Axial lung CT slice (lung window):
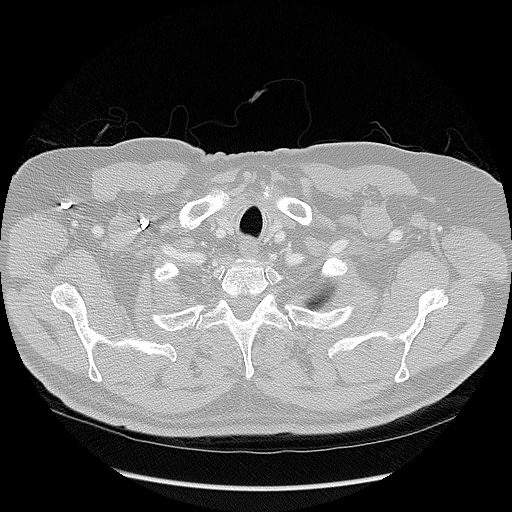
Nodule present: no